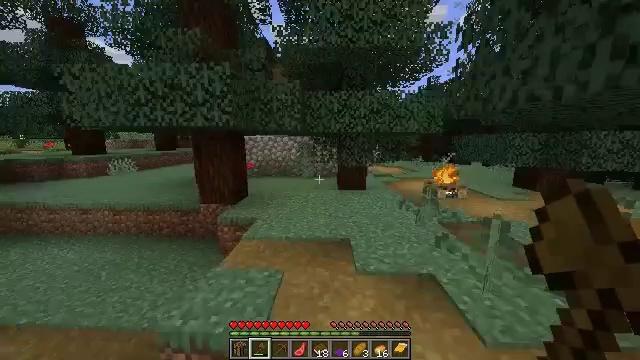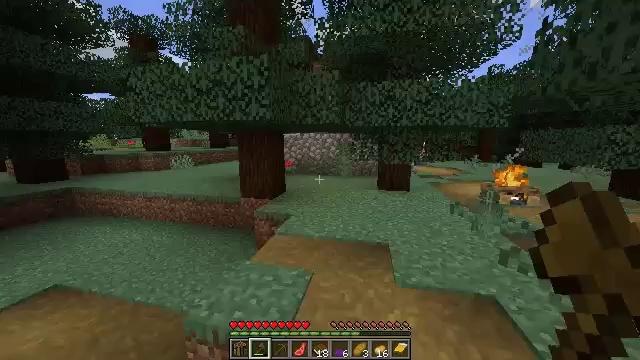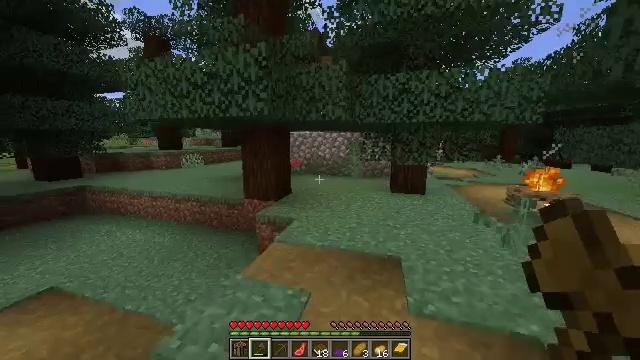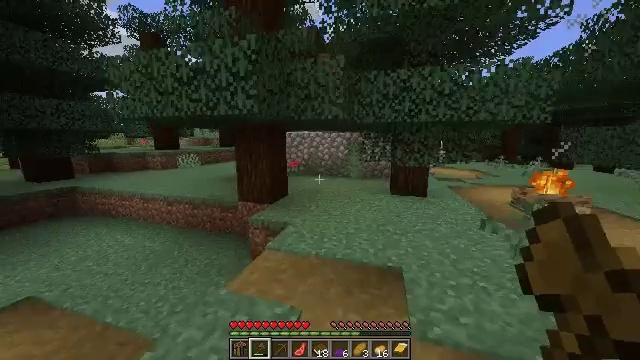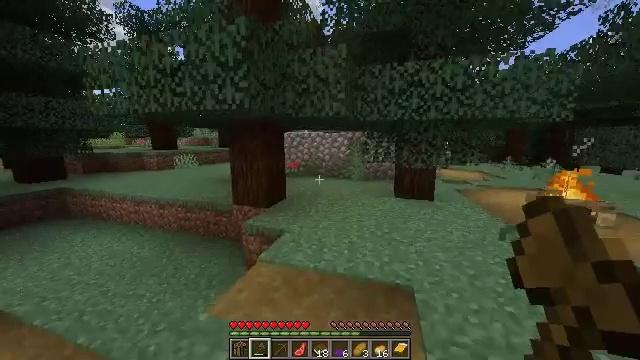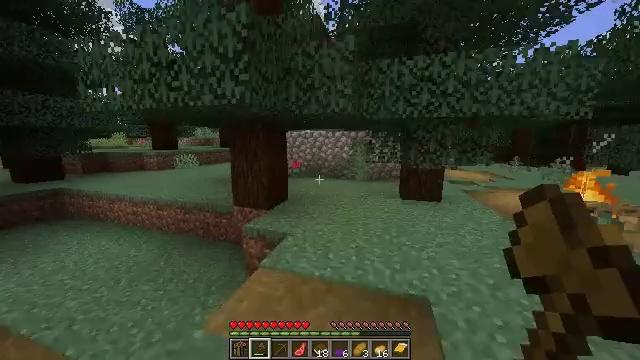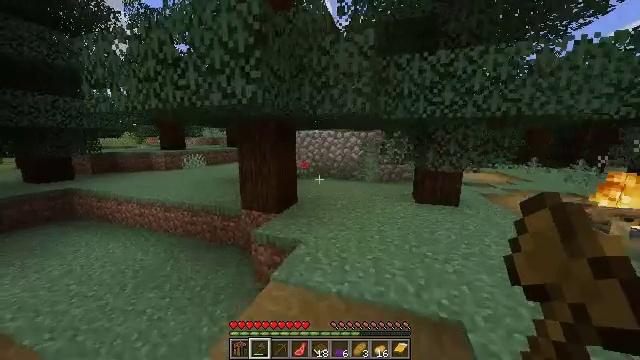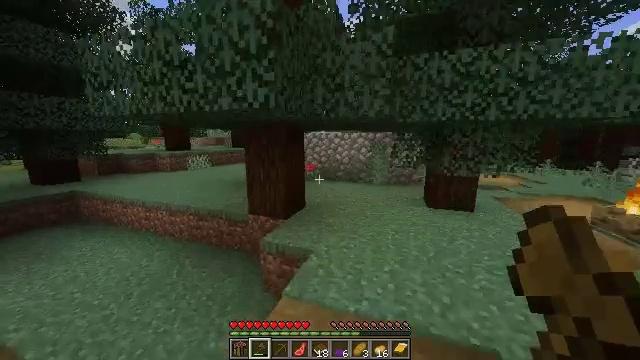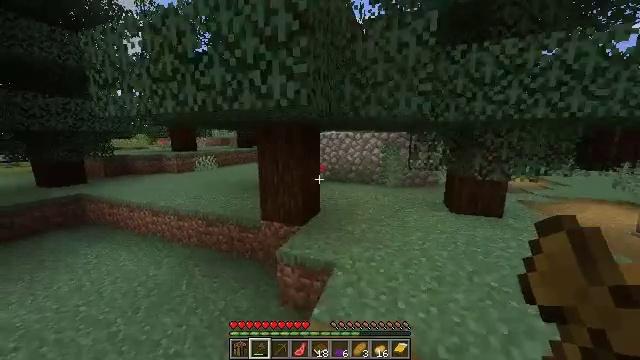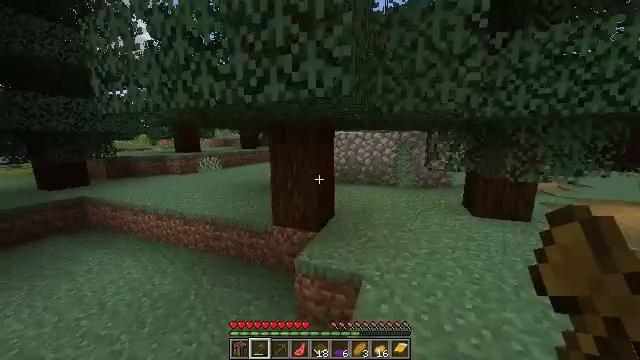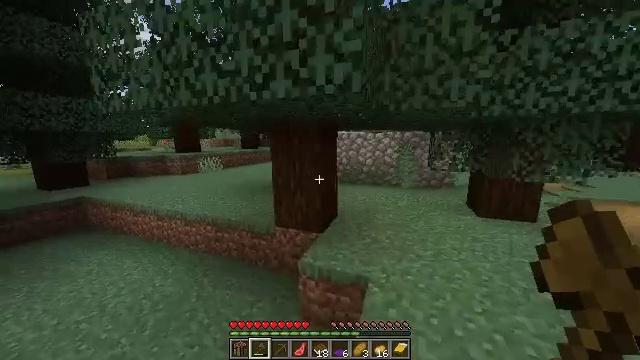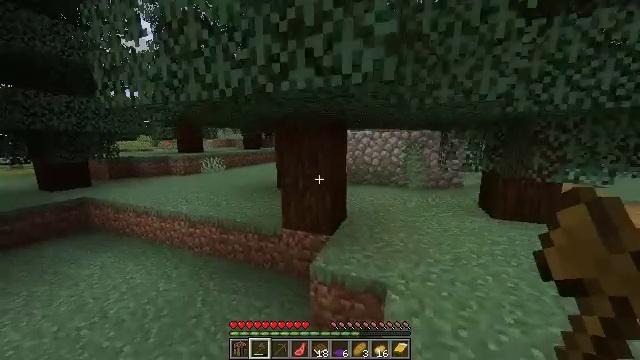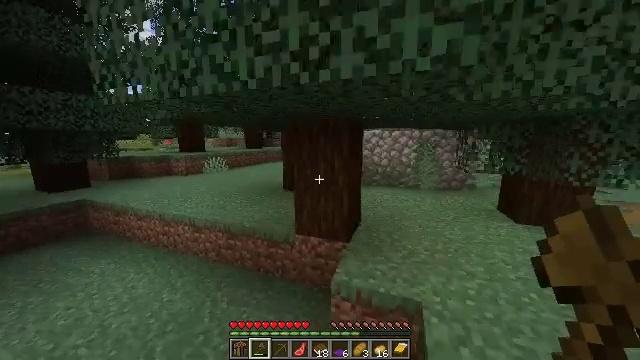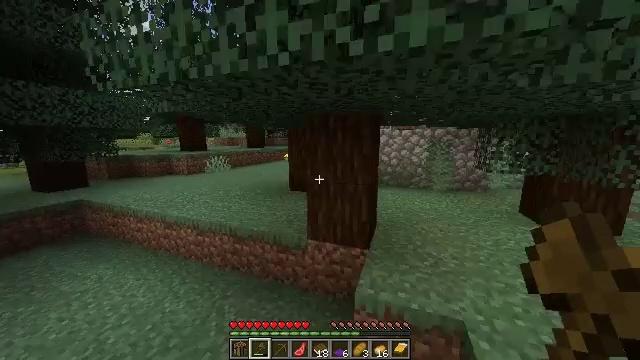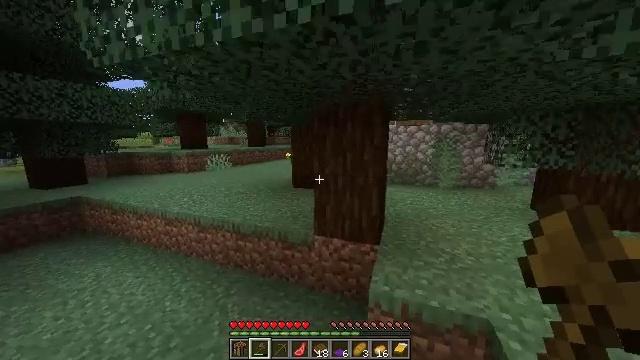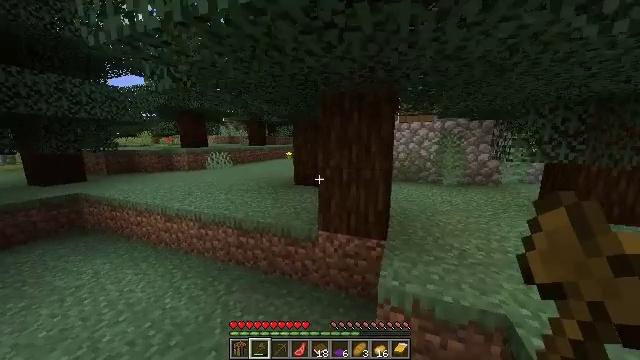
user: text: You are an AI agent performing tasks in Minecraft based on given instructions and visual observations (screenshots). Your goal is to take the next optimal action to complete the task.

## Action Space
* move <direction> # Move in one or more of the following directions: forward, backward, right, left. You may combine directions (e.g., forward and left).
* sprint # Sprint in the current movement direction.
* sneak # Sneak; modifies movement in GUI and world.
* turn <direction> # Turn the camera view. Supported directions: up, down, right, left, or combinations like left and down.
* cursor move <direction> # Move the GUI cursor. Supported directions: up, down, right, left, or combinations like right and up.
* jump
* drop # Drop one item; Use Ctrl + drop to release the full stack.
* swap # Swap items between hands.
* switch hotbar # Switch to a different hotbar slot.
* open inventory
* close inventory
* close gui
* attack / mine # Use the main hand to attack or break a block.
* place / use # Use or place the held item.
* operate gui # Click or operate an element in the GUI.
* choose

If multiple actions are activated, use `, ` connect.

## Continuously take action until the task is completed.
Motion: motion action
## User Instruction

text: Break the smoker to collect it.
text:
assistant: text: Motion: move forward, turn left
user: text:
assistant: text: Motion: move forward, turn left
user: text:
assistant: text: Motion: move forward
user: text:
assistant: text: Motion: move forward and move left
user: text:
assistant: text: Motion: move forward and move left
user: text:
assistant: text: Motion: move forward and move left, turn left
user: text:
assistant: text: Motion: move forward and move left
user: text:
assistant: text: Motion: move forward and move left
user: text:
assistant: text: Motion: move forward and move left
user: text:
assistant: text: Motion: move forward and move left
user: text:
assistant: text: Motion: move forward and move left
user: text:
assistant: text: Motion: move forward and move left
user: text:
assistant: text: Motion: move forward and move left
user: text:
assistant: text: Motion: move forward and move left
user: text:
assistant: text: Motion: move forward and move left
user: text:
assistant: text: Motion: move forward and move left
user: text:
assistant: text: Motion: move forward and move left
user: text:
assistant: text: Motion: move forward and move left
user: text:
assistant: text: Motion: move forward and move left
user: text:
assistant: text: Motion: move forward and move left
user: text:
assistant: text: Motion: move forward and move left
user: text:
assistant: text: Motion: move forward and move left
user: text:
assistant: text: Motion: move forward and move left
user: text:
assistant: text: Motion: move forward and move left
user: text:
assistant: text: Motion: move forward and move left
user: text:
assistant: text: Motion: move forward and move left, turn right
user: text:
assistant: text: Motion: move forward and move left, turn right, jump
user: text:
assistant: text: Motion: move forward and move left, turn right, jump
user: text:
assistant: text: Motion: move forward and move left, turn right, jump
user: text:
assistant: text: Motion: move forward and move left, turn right, jump